Question: I can't find how to update data in form collection to database, like in normal Edit action, the EditForm generated and pass to UpdateAction. I can make form for EditForm but can't find how to update data to database.
<URL> is showing how to add and delete it using persist and remove but how to bind it from post data and update it into database? My collection actually just entity without table in database. It's used just for population many fields from my primary entity DftAbsensi into single form.
This is my primary entity DftAbsensi (without getter and setter):
'''
<?php
namespace Sifo\AdminBundle\Entity;
use Doctrine\ORM\Mapping as ORM;
class DftAbsensi
{
private $id;
private $tanggal;
private $status;
'''
This is the collection entity for Absensi :
'''
<?php
namespace Sifo\AdminBundle\Entity;
use Doctrine\Common\Collections\ArrayCollection;
class CollectionAbsensi
{
private $statusS;
private $tanggal;
public function __construct()
{
$this->tanggalS = new ArrayCollection();
$this->statusS = new ArrayCollection();
}
public function setTanggal($tanggal)
{
$this->tanggal = $tanggal;
return $this;
}
public function getTanggal()
{
return $this->tanggal;
}
public function setStatusS(ArrayCollection $statusS)
{
$this->statusS = $statusS;
return $this;
}
public function getStatusS()
{
return $this->statusS;
}
}
'''
This is DftAbsensiType :
'''
<?php
namespace Sifo\AdminBundle\Form;
use Symfony\Component\Form\AbstractType;
use Symfony\Component\Form\FormBuilderInterface;
use Symfony\Component\OptionsResolver\OptionsResolverInterface;
class DftAbsensiType extends AbstractType
{
public function buildForm(FormBuilderInterface $builder, array $options)
{
$builder
->add('id', 'text', array('required' => false))
->add('status', 'choice', array(
'choices' => array('H' => 'Hadir', 'A' => 'Tanpa Keterangan', 'S' => 'Sakit', 'I' => 'Izin', 'L' => 'Libur'),
'required' => false,
'empty_value' => '- Pilih -'))
;
}
public function setDefaultOptions(OptionsResolverInterface $resolver)
{
$resolver->setDefaults(array(
'data_class' => 'Sifo\AdminBundle\Entity\DftAbsensi'
));
}
public function getName()
{
return 'sifo_adminbundle_dftabsensi';
}
}
'''
Actually I'm using collection just for populating many fields from databases. Persist database just in my primary entity DftAbsensi above. This is Collection for Absensi Type :
'''
<?php
namespace Sifo\AdminBundle\Form;
use Symfony\Component\Form\AbstractType;
use Symfony\Component\Form\FormBuilderInterface;
use Symfony\Component\OptionsResolver\OptionsResolverInterface;
class CollectionAbsensiType extends AbstractType
{
public function buildForm(FormBuilderInterface $builder, array $options)
{
$builder
->add('tanggal', 'date', array('label' => false, 'required' => false, 'attr'=>array('style'=>'display:none;'), 'widget' => 'single_text', 'format' => 'yyyy-MM-dd'))
->add('statusS', 'collection', array(
'label' => false,
'options' => array('label' => false, 'required' => false),
'type' => new DftAbsensiType())
);
}
public function setDefaultOptions(OptionsResolverInterface $resolver)
{
$resolver->setDefaults(array(
'data_class' => 'Sifo\AdminBundle\Entity\CollectionAbsensi'
));
}
public function getName()
{
return 'sifo_adminbundle_collectionabsensi';
}
}
'''
This is how to population data in my controller. This form used for EditForm :
'''
<?php
namespace Sifo\AdminBundle\Controller;
use Symfony\Component\HttpFoundation\Request;
use Symfony\Bundle\FrameworkBundle\Controller\Controller;
use Sifo\AdminBundle\Entity\DftAbsensi;
use Sifo\AdminBundle\Entity\CollectionAbsensi;
use Sifo\AdminBundle\Form\CollectionAbsensiType;
use Sifo\AdminBundle\Form\DftAbsensiType;
/**
* DftAbsensi controller.
*
*/
class DftAbsensiController extends Controller
{
public function manageAction(Request $request, $id)
{
$user = $this->getUser();
$emGrupPelajar = $this->getDoctrine()->getManager();
$entityGrupPelajar = $emGrupPelajar->getRepository('SifoAdminBundle:DftGrupPelajar')->findByIdGrup($id);
/* check tanggal and set if exist */
$tanggal = $request->request->get('sifo_adminbundle_collectionabsensi')['tanggal'];
if($tanggal == NULL)
$tanggal = $request->request->get('form')['tanggal'];
$tanggal = new \DateTime($tanggal);
/* Show data */
$emShow = $this->getDoctrine()->getManager();
$collectionAbsensi = new CollectionAbsensi();
foreach ($entityGrupPelajar as $temp) {
$entity = new DftAbsensi();
$entity = $emShow->getRepository('SifoAdminBundle:DftAbsensi')->findOneBy(array('idGrupPelajar' => $temp, 'tanggal' => $tanggal));
if ($entity)
{
$entityPelajar = $emShow->getRepository('SifoAdminBundle:MstPelajar')->find($temp->getIdPelajar());
$dftAbsensi = new DftAbsensi();
$dftAbsensi->setId($entity->getId())
->setIdGrupPelajar($entity->getIdGrupPelajar())
->setStatus($entity->getStatus())
;
$collectionAbsensi->getStatusS()->add($dftAbsensi);
$collectionAbsensi->setTanggal($tanggal);
}
}
$emShow->flush();
$formEdit = $this->createForm(new CollectionAbsensiType(), $collectionAbsensi, array(
'action' => $this->generateUrl('admin_absensi_update', array('id' => $id)),
'method' => 'PUT',
));
$formEdit->add('save', 'submit', array('attr' => array('class' => 'btn btn-info')));
return $this->render('SifoAdminBundle:DftAbsensi:manage.html.twig', array(
'form_refresh' => $formRefresh->createView(),
'form_edit' => $formEdit->createView(),
'user' => $user,
));
}
'''
As mentioned before, my CollectionAbsensi actually just used for population fields from databases. But for updating I'm using DftAbsensi Entity. There is no table for CollectionAbsensi in my databases. This is how I update the data:
'''
public function updateAction(Request $request, $id)
{
$user = $this->getUser();
$emGrupPelajar = $this->getDoctrine()->getManager();
$entityGrupPelajar = $emGrupPelajar->getRepository('SifoAdminBundle:DftGrupPelajar')->findByIdGrup($id);
/* set tanggal */
$tanggal = new \DateTime($request->request->get('sifo_adminbundle_collectionabsensi')['tanggal']);
/* populate data */
$emShow = $this->getDoctrine()->getManager();
$collectionAbsensi = new CollectionAbsensi();
foreach ($entityGrupPelajar as $temp) {
$entity = new DftAbsensi();
$entity = $emShow->getRepository('SifoAdminBundle:DftAbsensi')->findOneBy(array('idGrupPelajar' => $temp, 'tanggal' => $tanggal));
if ($entity)
{
$entityPelajar = $emShow->getRepository('SifoAdminBundle:MstPelajar')->find($temp->getIdPelajar());
$dftAbsensi = new DftAbsensi();
$dftAbsensi->setId($entity->getId())
->setIdGrupPelajar($entity->getIdGrupPelajar())
->setStatus($entity->getStatus())
;
$collectionAbsensi->getStatusS()->add($dftAbsensi);
$collectionAbsensi->setTanggal($tanggal);
}
}
$formEdit = $this->createForm(new CollectionAbsensiType(), $collectionAbsensi);
$formEdit->handleRequest($request);
$emShow->flush();
$response = $this->forward('SifoAdminBundle:DftAbsensi:manage', array(
'id' => $id,
'request' => $request,
));
return $response;
}
'''
There is no error from this code. The problem is the databases not updated when I press Save button. I confused for binding data and how to update them into database in updateAction above. Can a collection form not be used for updating data?
My form is attendance system which look like this :

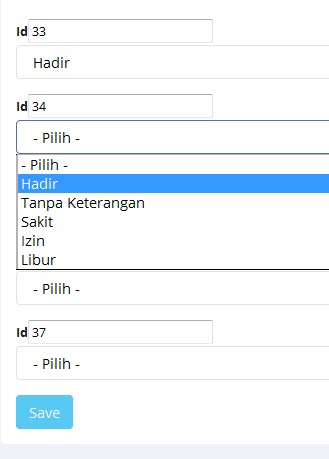
Answer: Actually this is still not really answer my question about "How to update data in form collection?". I do update my data with old way :
Here my code :
'''
public function updateAction(Request $request, $id)
{
$user = $this->getUser();
/* get request */
$data = $request->request->get('sifo_adminbundle_collectionabsensi')['statusS'];
/* update data */
$total = count($data);
for ($i = 0; $i < ($total / 2); $i++) {
$em = $this->getDoctrine()->getManager();
$entity = $em->getRepository('SifoAdminBundle:DftAbsensi')->find($data[$i]['id']);
if ($entity){
$entity->setStatus($data[$i]['status'])
->setOperator($user->getNama());
$em->flush();
}
}
$response = $this->forward('SifoAdminBundle:DftAbsensi:manage', array(
'id' => $id,
'request' => $request,
));
return $response;
}
'''
If someone has a better idea, post your answer here.